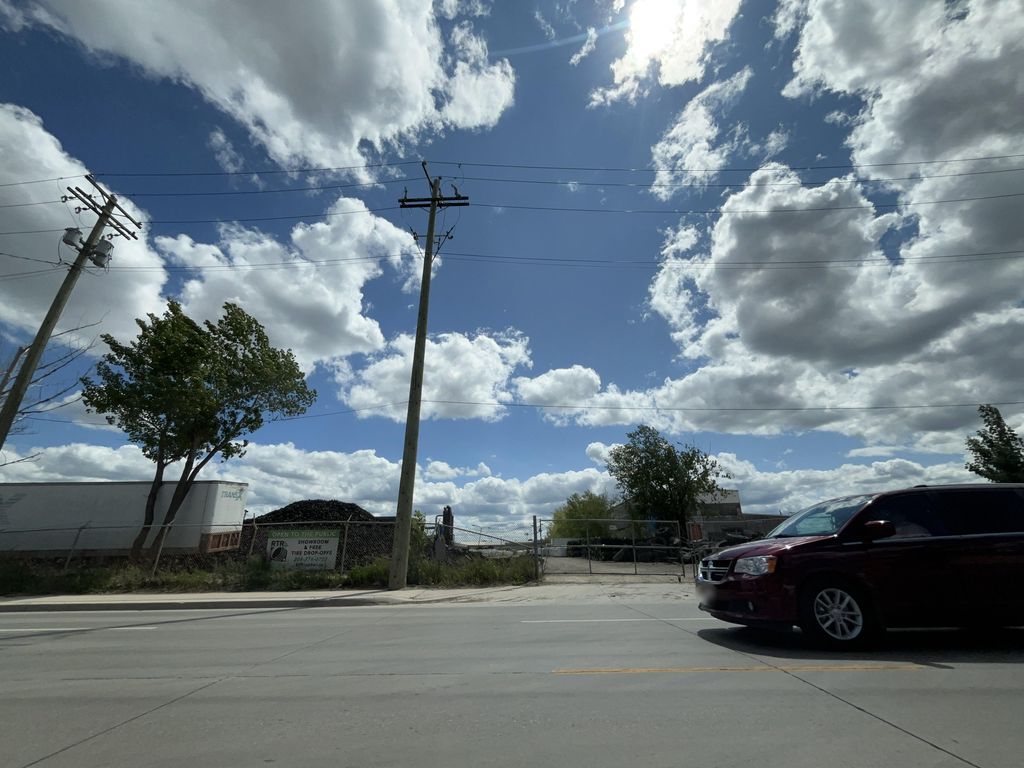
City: winnipeg